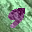
Label: 9